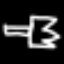
Label: fork